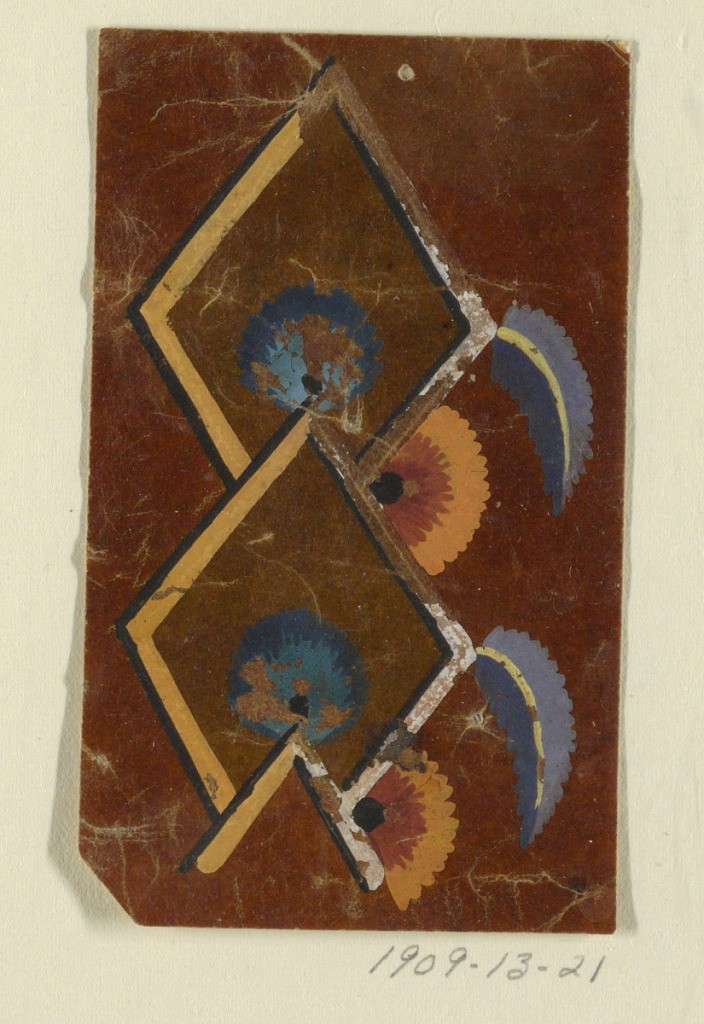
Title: Design for a Woven Fabric
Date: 1815–1830
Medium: Brush and gouache on oily tracing paper
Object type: Drawing
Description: Lattice lozenges form a vertical row, each bottom corner being covered by the tops of the next lower lozenge. Fan motifs grow from the top corners and in the inner corners formed by two lozenges. Leaves hang downards from the right lateral corners of the lozenges.